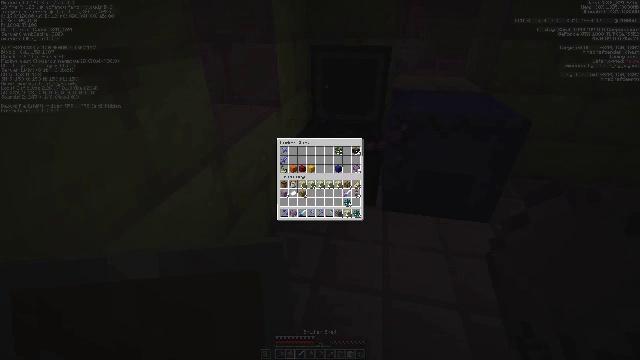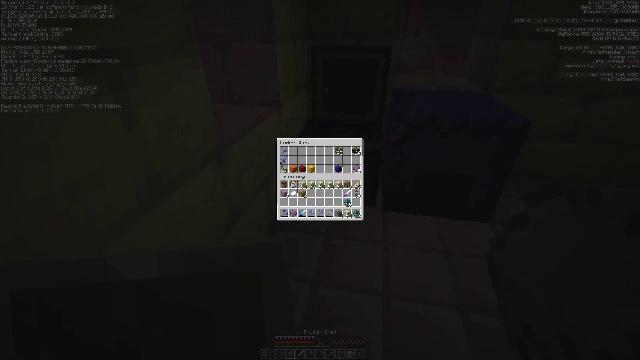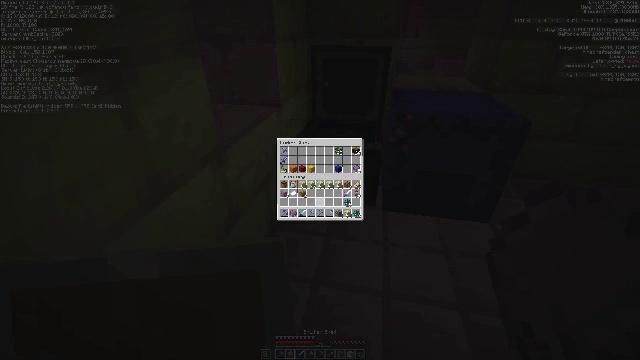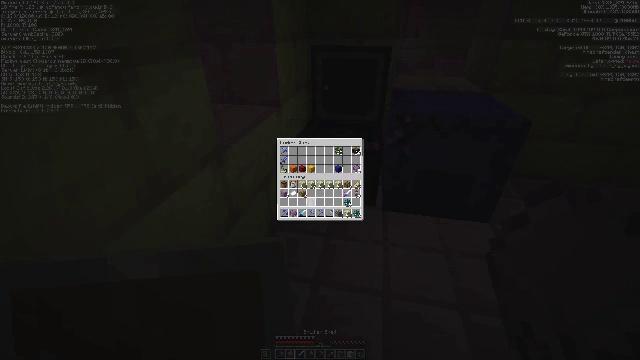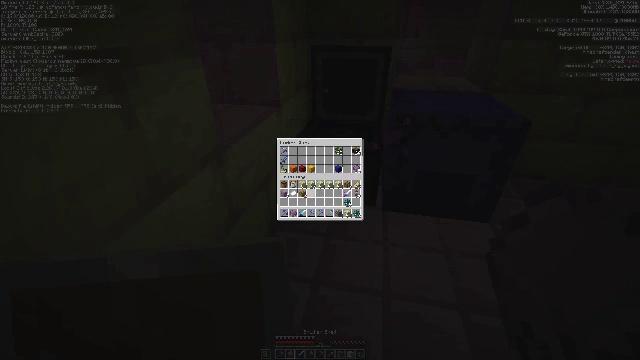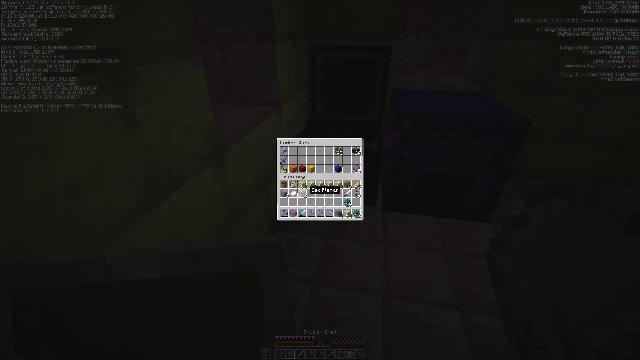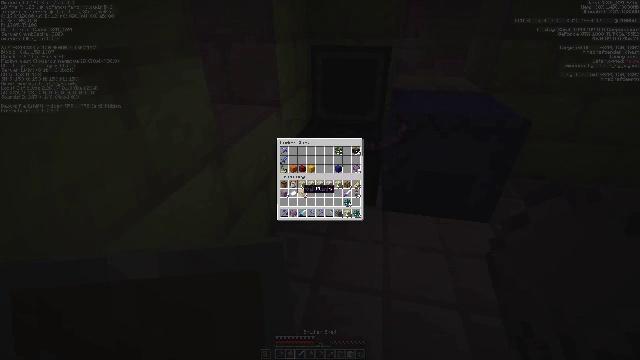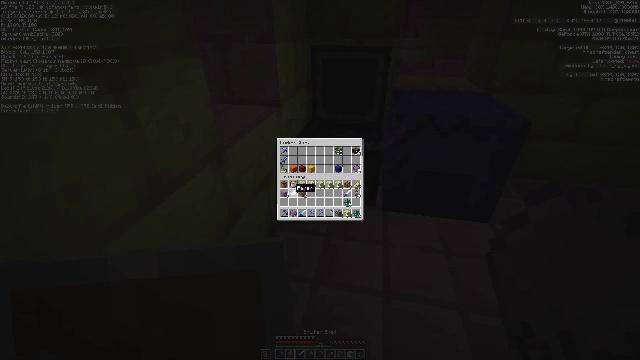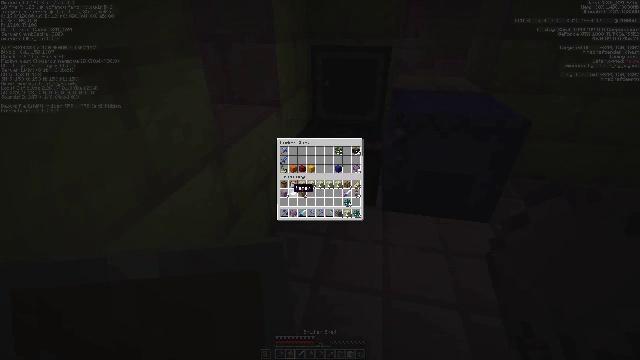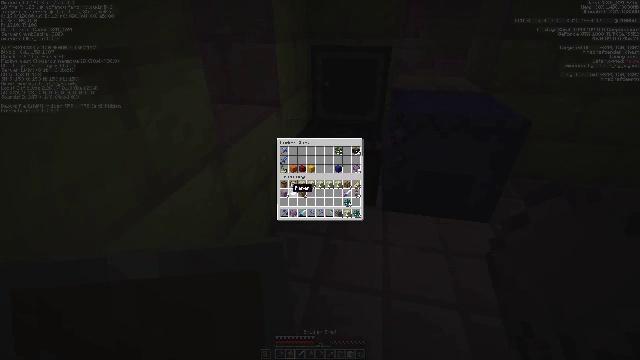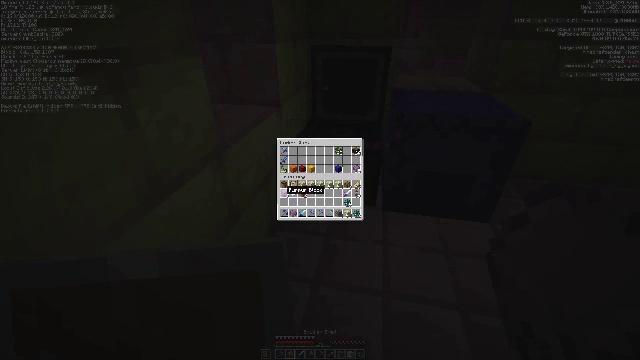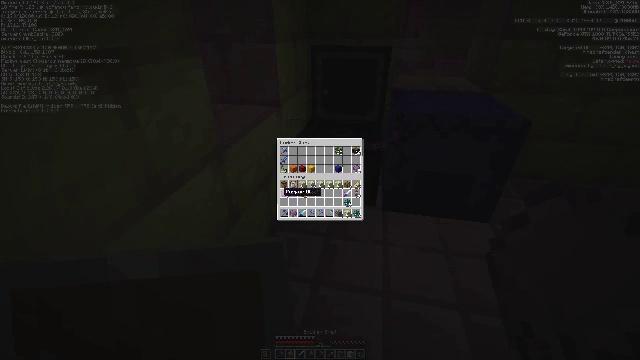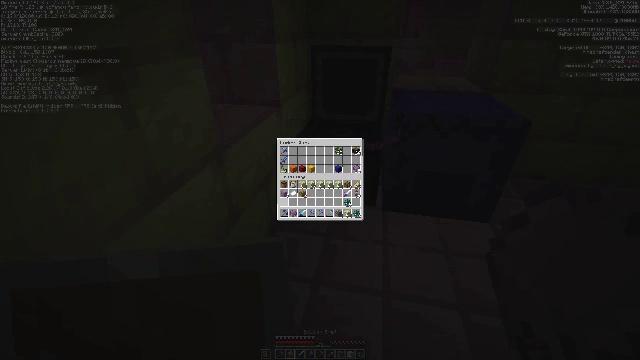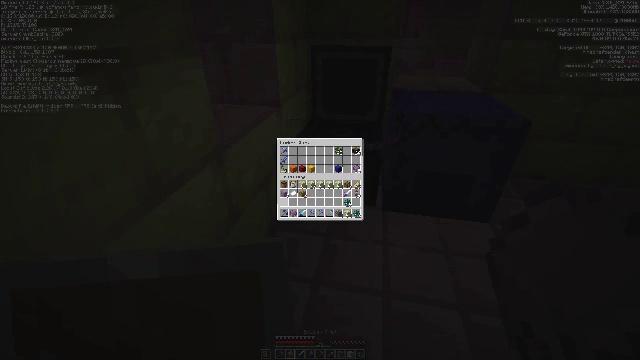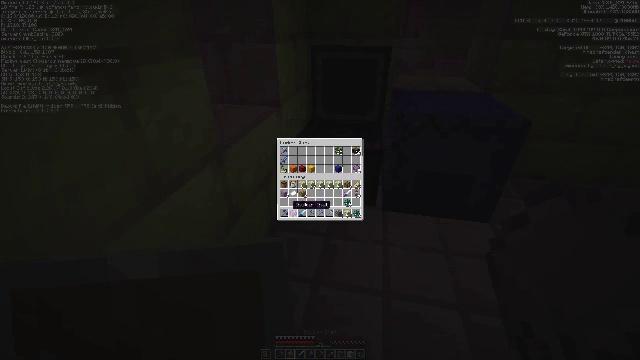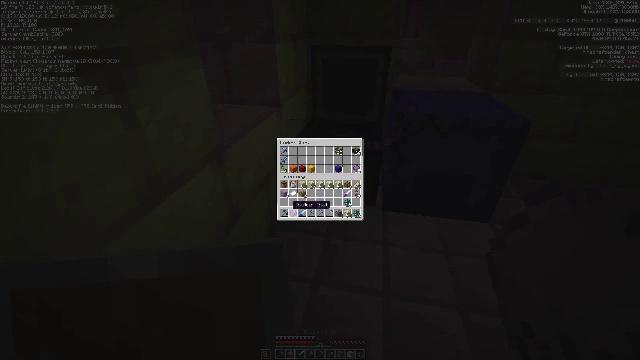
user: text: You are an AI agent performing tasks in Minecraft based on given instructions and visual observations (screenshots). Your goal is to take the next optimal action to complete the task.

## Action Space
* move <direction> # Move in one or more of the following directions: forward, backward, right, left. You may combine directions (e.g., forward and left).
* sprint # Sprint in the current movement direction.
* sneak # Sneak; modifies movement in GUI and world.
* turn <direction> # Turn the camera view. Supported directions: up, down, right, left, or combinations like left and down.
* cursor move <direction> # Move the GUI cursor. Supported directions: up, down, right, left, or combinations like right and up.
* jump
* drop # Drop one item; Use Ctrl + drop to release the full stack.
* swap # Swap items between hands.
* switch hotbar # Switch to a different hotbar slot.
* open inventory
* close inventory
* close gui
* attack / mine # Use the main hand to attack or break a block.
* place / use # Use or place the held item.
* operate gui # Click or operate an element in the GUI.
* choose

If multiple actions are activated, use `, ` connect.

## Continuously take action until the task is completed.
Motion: motion action
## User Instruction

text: Mine the blue shulker box.
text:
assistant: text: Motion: sneak, turn left
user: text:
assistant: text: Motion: sneak, turn left
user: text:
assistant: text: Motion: sneak, turn left and up
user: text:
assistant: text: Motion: sneak, turn left and up
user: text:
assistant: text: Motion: sneak, turn left
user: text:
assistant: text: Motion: sneak, turn left
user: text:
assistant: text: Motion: sneak, turn left
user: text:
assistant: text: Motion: sneak
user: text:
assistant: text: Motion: sneak
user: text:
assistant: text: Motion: sneak, turn left
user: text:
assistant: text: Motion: sneak
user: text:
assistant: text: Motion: sneak, turn down
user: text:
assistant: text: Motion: sneak, turn right and down
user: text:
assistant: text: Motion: sneak
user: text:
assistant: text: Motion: sneak
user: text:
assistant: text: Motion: sneak
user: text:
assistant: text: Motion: sneak
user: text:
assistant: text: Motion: sneak, attack / mine
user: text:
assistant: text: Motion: sneak, attack / mine
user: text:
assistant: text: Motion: sneak, attack / mine
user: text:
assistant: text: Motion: no_op
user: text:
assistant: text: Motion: no_op
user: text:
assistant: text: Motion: no_op
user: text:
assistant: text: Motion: no_op
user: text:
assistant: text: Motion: turn right and up
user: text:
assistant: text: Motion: turn right and up
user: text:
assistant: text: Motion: turn right
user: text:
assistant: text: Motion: no_op
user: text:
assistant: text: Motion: no_op
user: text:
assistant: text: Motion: no_op